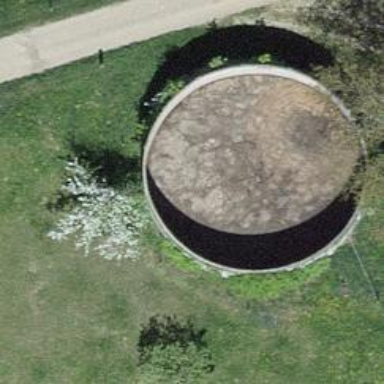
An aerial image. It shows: Storage tank that is man-made.